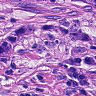
Metastatic tissue present: yes